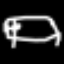
Label: bed